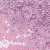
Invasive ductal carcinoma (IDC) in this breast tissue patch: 1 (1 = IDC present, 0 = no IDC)